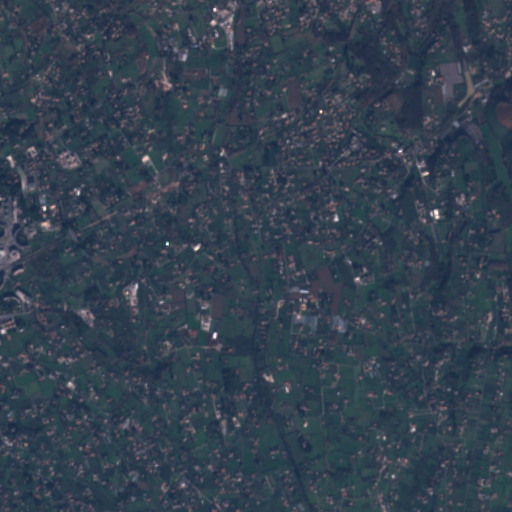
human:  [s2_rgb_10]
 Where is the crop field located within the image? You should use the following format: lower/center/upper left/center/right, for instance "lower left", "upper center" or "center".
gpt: The crop field is located in the upper center of the image.
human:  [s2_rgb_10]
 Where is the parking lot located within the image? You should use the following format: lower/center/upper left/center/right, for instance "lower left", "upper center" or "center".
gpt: The parking lot is located in the left of the image.
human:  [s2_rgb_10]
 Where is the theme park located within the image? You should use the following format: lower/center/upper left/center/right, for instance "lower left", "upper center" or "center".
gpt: The theme park is located in the lower left of the image.
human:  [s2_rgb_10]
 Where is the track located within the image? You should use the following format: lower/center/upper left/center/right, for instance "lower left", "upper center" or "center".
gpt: There is no track in the image.